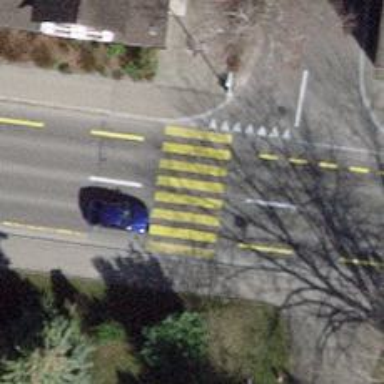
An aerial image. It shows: Marked road crossing.